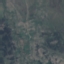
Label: HerbaceousVegetation